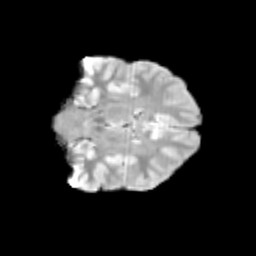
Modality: T2w
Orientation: coronal
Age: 13
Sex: male
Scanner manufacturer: siemens
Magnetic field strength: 3 T
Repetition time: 3.8 s
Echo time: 0.07 s